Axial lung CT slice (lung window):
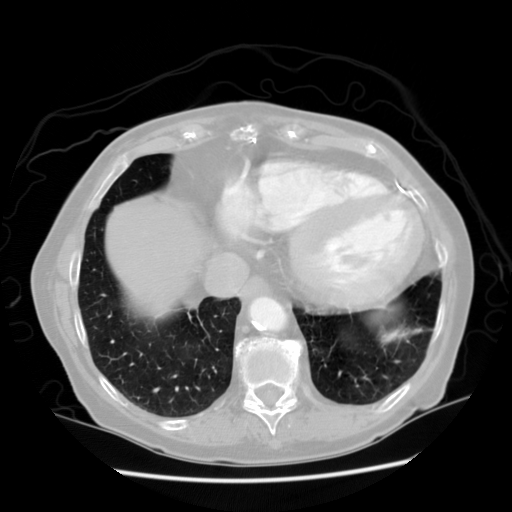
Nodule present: no